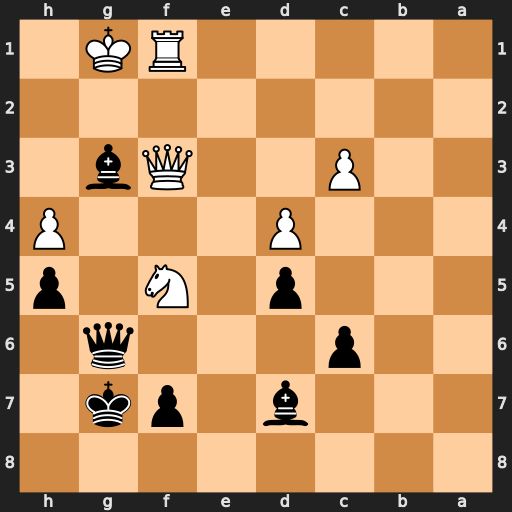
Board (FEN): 8/3b1pk1/2p3q1/3p1N1p/3P3P/2P2Qb1/8/5RK1
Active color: b
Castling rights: -
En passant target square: -
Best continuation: Bxf5 Qxf5 Bf2+ Kxf2 Qxf5+